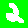
Digit: 2